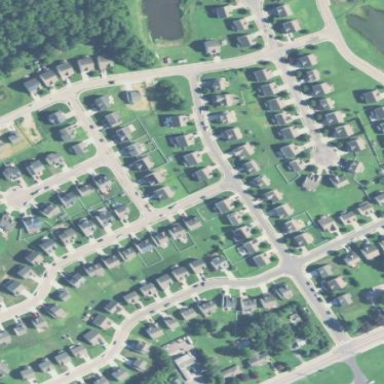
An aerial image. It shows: This residential area consists of single-family homes.